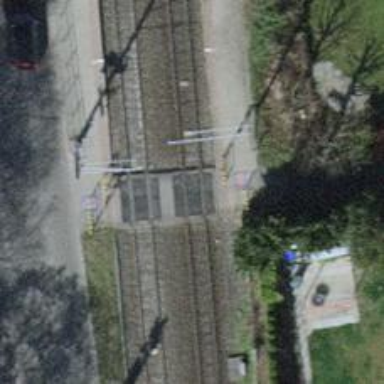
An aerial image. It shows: Railway crossing with chicane.